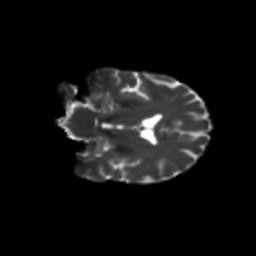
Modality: T2w
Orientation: coronal
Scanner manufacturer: siemens
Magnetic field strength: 3 T
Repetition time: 9.2 s
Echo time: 0.084 s